Question: This explains font metrics

I think we can get "Font height" in SWT like these;
'''
GC gc = new GC(label);
System.out.println( gc.textExtent(label.getText()) );
System.out.println( label.getFont().getFontData()[0].getHeight() );
'''
Why this two outs aren't same? And which one is correct height for a string ?
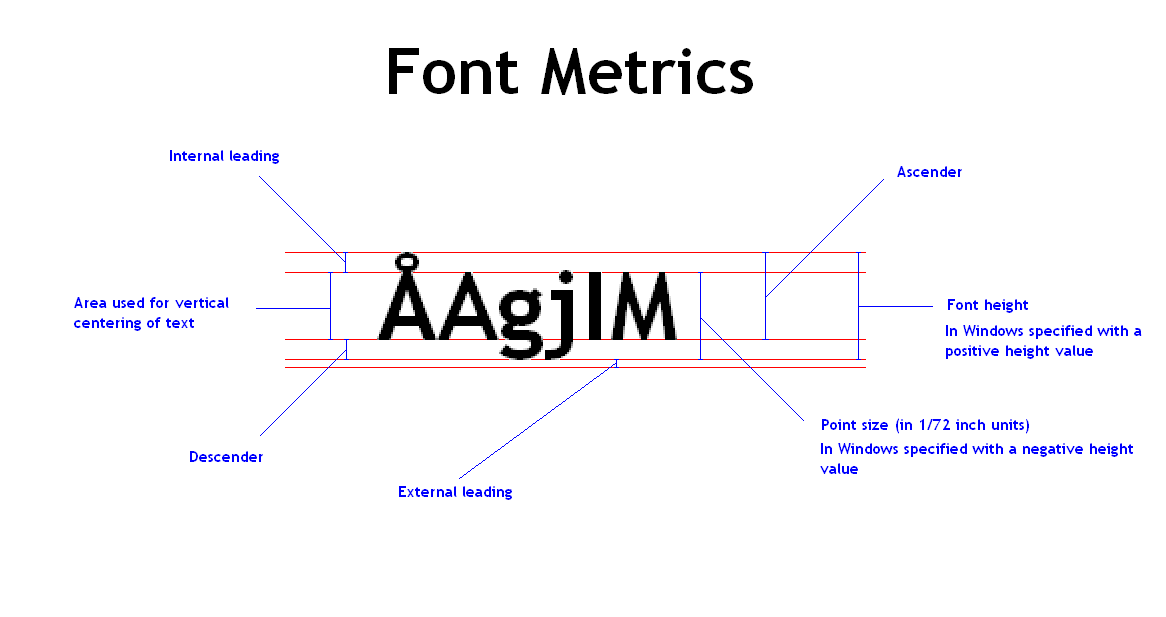
Answer: 'GC#textExtent()' returns extent in , while 'FontData' returns in font . The units are different here.